This grayscale texture is a bearing vibration snapshot reshaped row-by-row into a square image. What is the most likely bearing condition (normal, inner_race, outer_race, ball)?
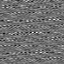
Answer: outer_race